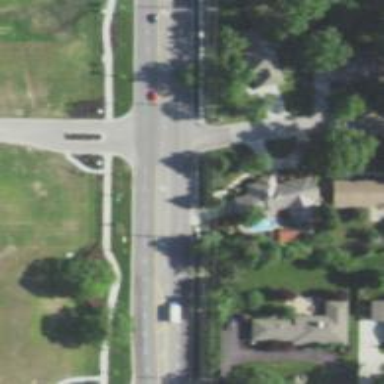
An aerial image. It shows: Solid stop line on the road marking.